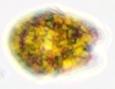
Label: Akashiwo